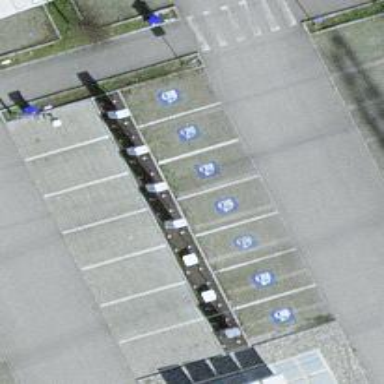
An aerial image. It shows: Charging station.